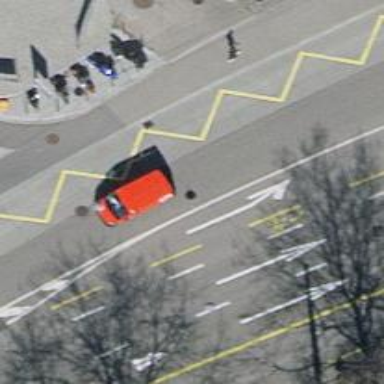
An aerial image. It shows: Trolleybus stop position for public transport.